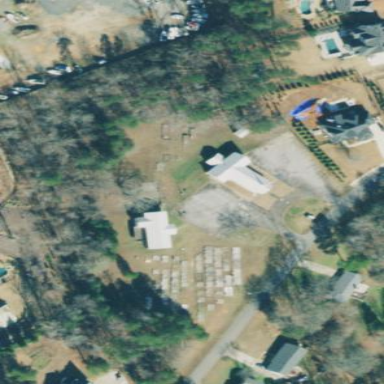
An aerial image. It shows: Cemetery.